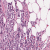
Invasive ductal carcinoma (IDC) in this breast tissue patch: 1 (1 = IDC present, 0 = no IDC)